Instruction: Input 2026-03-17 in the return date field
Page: home
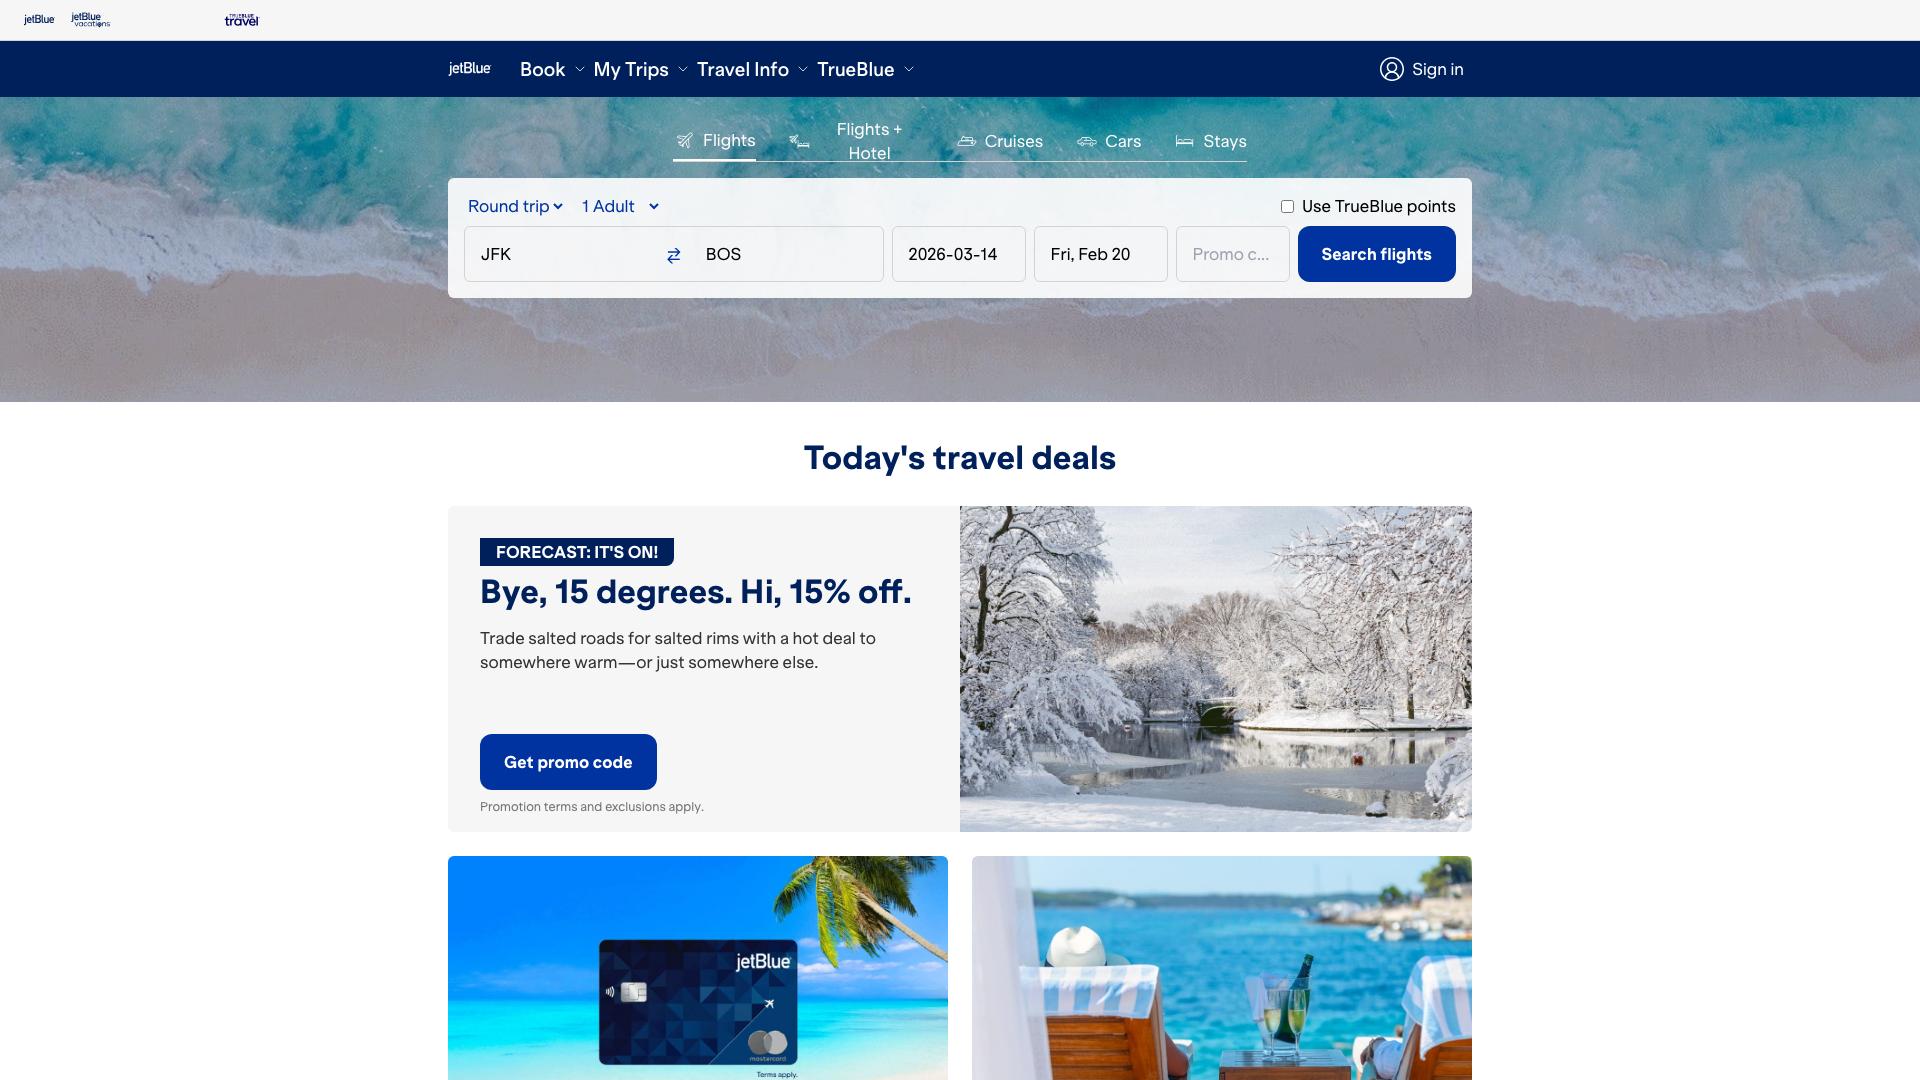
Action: type